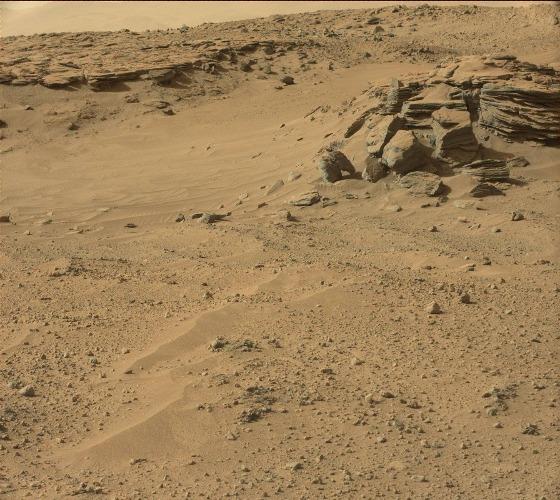
Terrain classes present: Bedrock, Gravel / Sand / Soil, Rock, Shadow, Sky / Distant Mountains